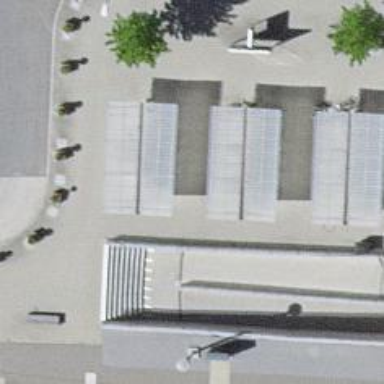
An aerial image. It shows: Bicycle parking facility.